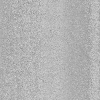
Atmospheric dust classification: dusty